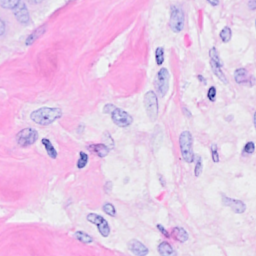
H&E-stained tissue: Breast